Field crop: tomato
Growth stage: 2
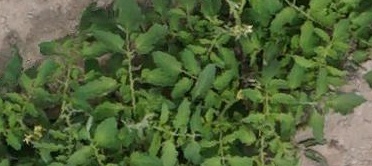
Species: tomato